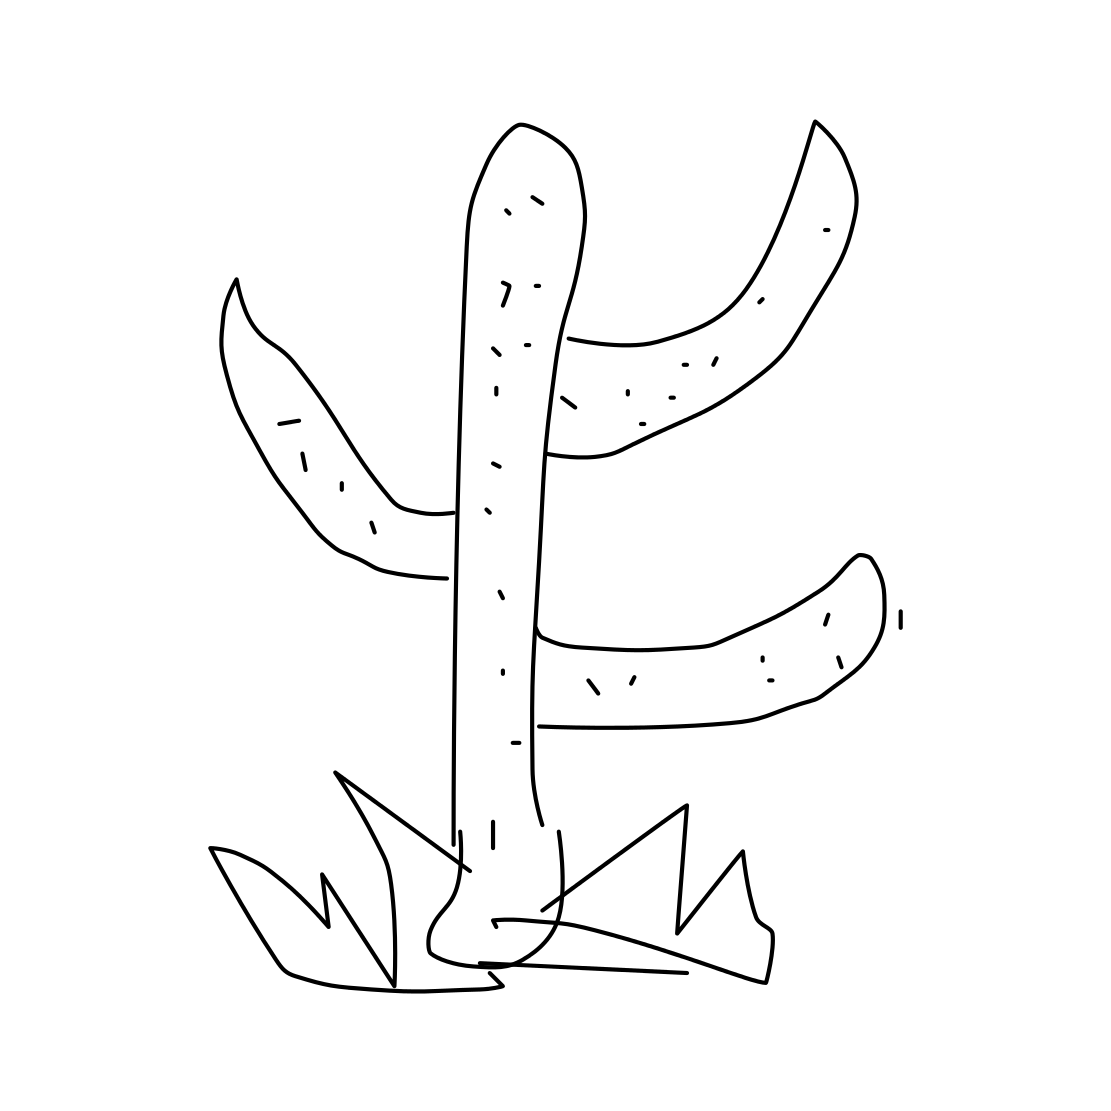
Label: cactus